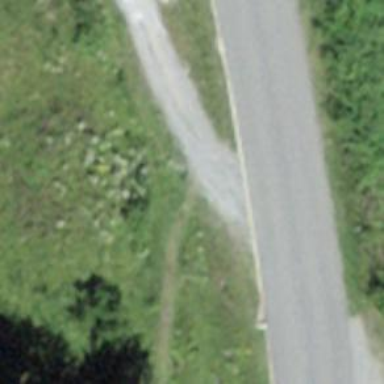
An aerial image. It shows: Gravel track with grade 3 tracktype.